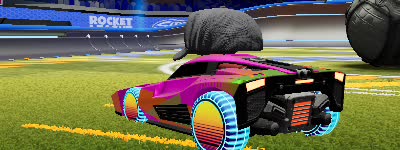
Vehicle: breakout